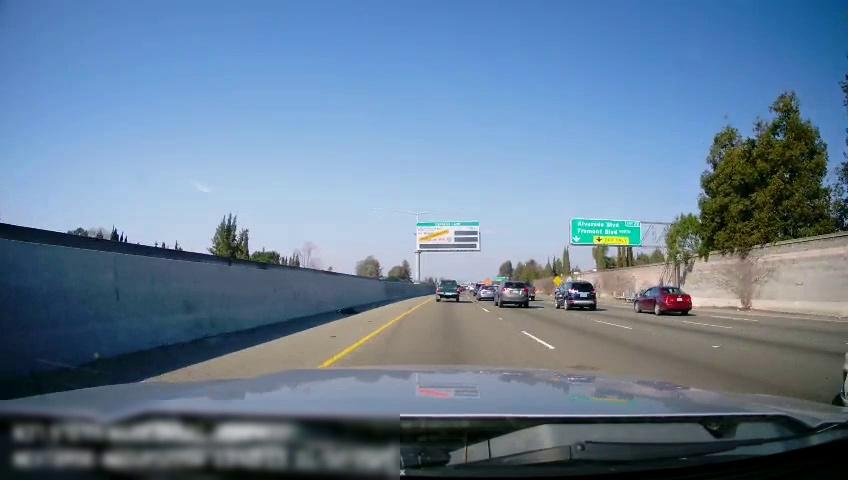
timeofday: Day
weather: Sunny
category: Drivable Space
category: Vehicles | Truck
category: Vehicles | Car
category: Vehicles | Truck
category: Vehicles | Truck
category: Vehicles | SUV
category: Vehicles | Car
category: Vehicles | SUV
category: Vehicles | Car
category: Vehicles | SUV
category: Lanes | Alternate Lane
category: Lanes | Alternate Lane
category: Lanes | Alternate Lane
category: Lanes | Alternate Lane
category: Lanes | Current Lane
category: Lanes | Current Lane
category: Traffic | Signs
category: Traffic | Signs
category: Traffic | Signs
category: Traffic | Signs